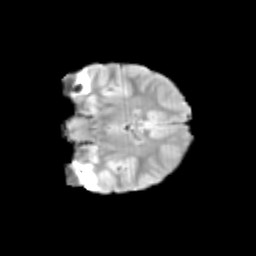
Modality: T2w
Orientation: coronal
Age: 11
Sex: female
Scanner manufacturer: siemens
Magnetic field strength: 3 T
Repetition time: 3.8 s
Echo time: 0.07 s